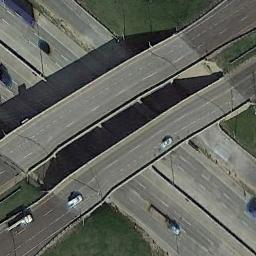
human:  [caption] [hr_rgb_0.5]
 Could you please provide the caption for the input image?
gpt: The cross-line overpass is over the roads on the lawn .

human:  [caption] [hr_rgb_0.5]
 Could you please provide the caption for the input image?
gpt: On the highway, There is an overpass .

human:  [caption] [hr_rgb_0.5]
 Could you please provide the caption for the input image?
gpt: The overpass is next to the grass with some cars .

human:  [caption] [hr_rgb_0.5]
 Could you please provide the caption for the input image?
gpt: Several cars are on the overpass .

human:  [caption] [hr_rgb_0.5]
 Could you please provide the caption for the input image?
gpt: There are some green lawns around the overpass .